Question: I am trying to add two sets of 'checkboxes' in my 'asp.net' project. There I am doing this:
on page load:
'''
public static CheckBox[] chck = new CheckBox[100];
public static CheckBox[] chckbx = new CheckBox[100];
'''
and i have a functions:
'''
public void generatecheckbox1()
{
for (int i = 0; i < 99; i++)
{
chck[i] = new CheckBox();
chck[i].ID = chck + Convert.ToString(i);
chck[i].Text = chck + Convert.ToString(i);
pnlcom1.Controls.Add(chck[i]);
pnlcom1.Controls.Add(new LiteralControl("<br />"));
chckbx[i] = new CheckBox();
chckbx[i].ID = chckbx + Convert.ToString(i);
chckbx[i].Text = chckbx + Convert.ToString(i);
pnlcom2.Controls.Add(chckbx[i]);
pnlcom2.Controls.Add(new LiteralControl("<br />"));
}
}
'''
and i am calling this function here:
'''
protected void ddluserwebser_SelectedIndexChanged(object sender, EventArgs e)
{
if (ddluserwebser.SelectedItem.Text == "Custom")
{
generatecheckbox1();
}
}
'''
The problem is i am getting an error page like this:

its saying this:
'Multiple controls with the same ID 'System.Web.UI.WebControls.CheckBox[]0' were found. FindControl requires that controls have unique IDs.'
But I am assigning different 'ids..' what should i do?
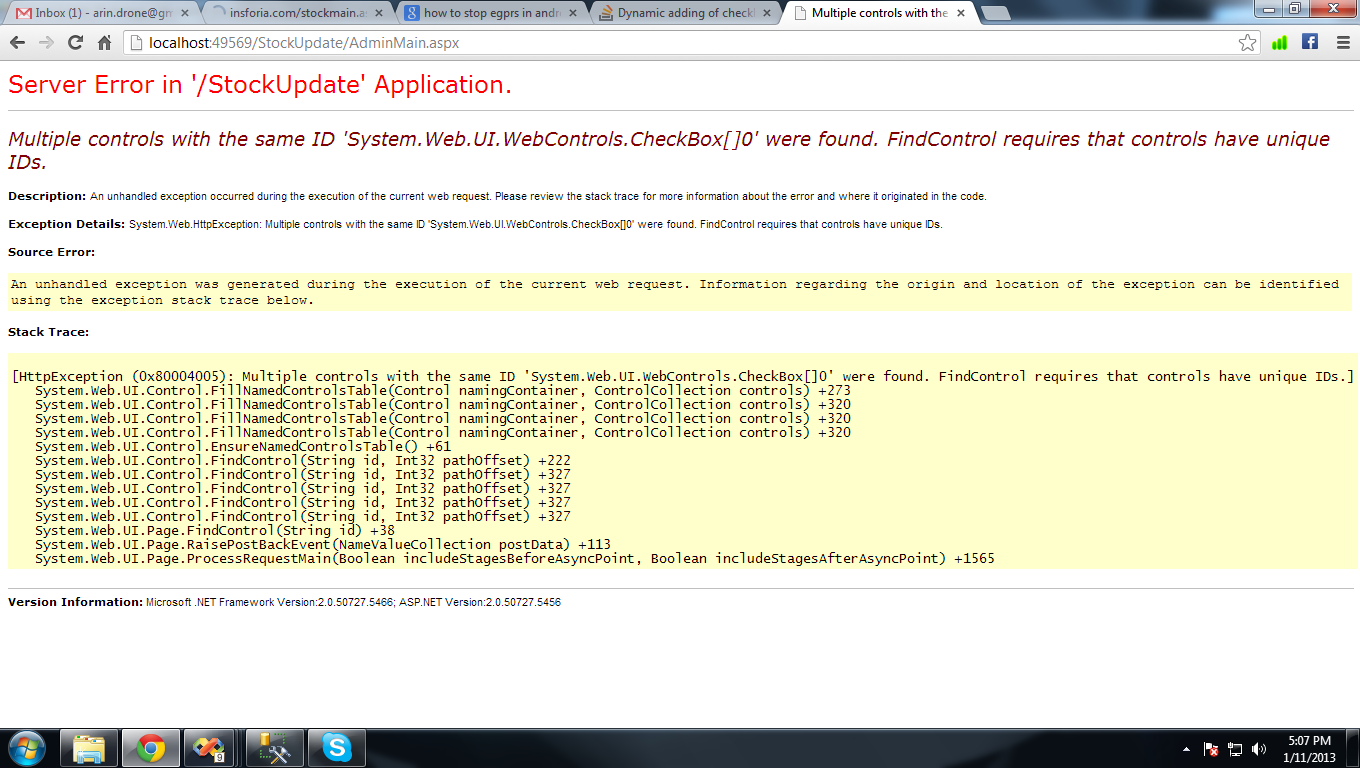
Answer: don't chck here 'chck[i].ID = chck + Convert.ToString(i);' needs to be
'chck[i].ID = "chck" + Convert.ToString(i);'